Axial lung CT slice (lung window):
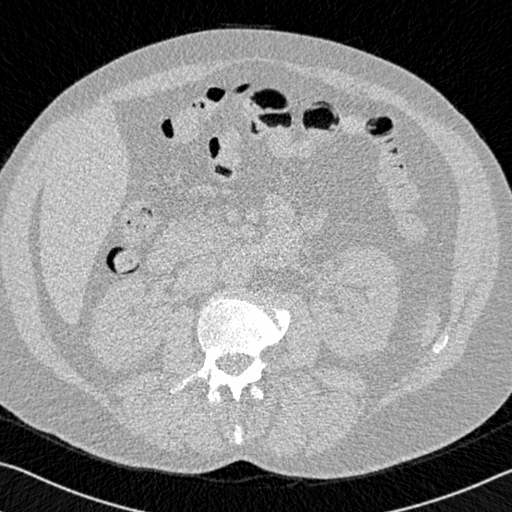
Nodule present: no